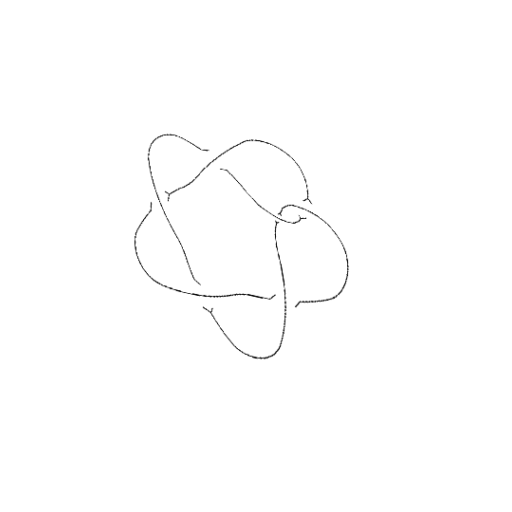
Crossing number: 6